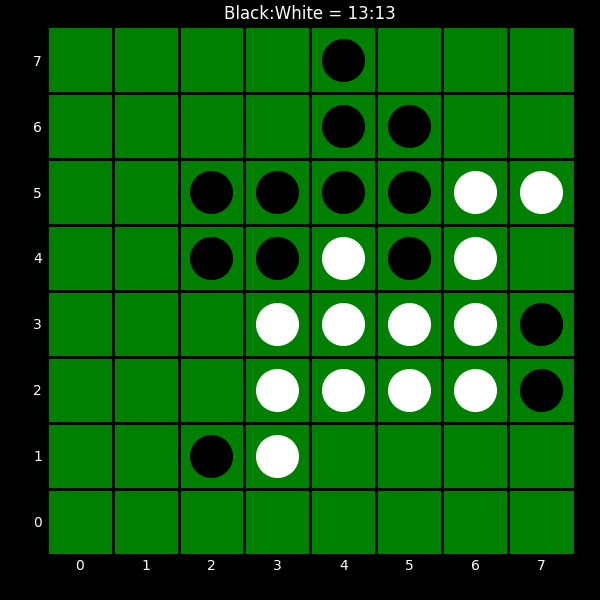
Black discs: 13
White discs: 13